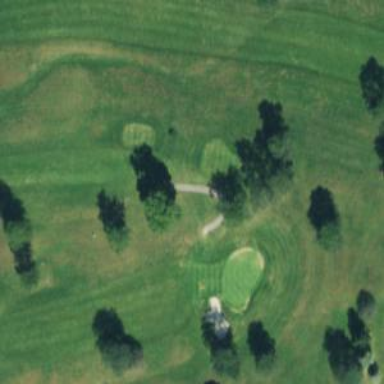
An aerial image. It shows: Pathway for golfing.